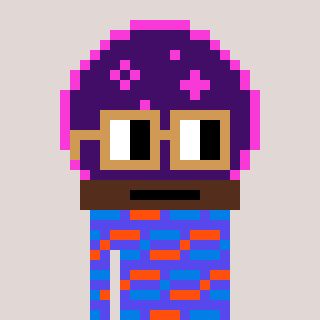
a pixel art character with square brown glasses, a crystalball-shaped head and a computerblue-colored body on a warm background